Question: I am using a button within a tableview cell to create a relationship between the currently logged in user and the user who is displayed within the tableview cell that has been clicked. I have been able to create the action functionality for this tableview cell button and can confirm that the click is registered because of my log, but the else statement of my Parse save block is being triggered with the value of 'nil'. Am I trying to establish this relationship incorrectly with my parse code?
TableView code:
'''
import UIKit
class SearchUsersRegistrationTableViewController: UITableViewController {
var userArray : NSMutableArray = []
override func viewDidLoad() {
super.viewDidLoad()
var user = PFUser.currentUser()
loadParseData()
}
override func didReceiveMemoryWarning() {
super.didReceiveMemoryWarning()
// Dispose of any resources that can be recreated.
}
// MARK: - Table view data source
override func numberOfSectionsInTableView(tableView: UITableView) -> Int {
return 1
}
override func tableView(tableView: UITableView, numberOfRowsInSection section: Int) -> Int {
return userArray.count
}
override func tableView(tableView: UITableView, cellForRowAtIndexPath indexPath: NSIndexPath) -> UITableViewCell {
let cell: SearchUsersRegistrationTableViewCell = tableView.dequeueReusableCellWithIdentifier("Cell", forIndexPath: indexPath) as! SearchUsersRegistrationTableViewCell
cell.addUserButton.tag = indexPath.row
cell.addUserButton.addTarget(self, action: "addUser:", forControlEvents: .TouchUpInside)
let users: PFObject = self.userArray.objectAtIndex(indexPath.row) as! PFObject
if let user : PFUser = users as? PFUser {
cell.usernameLabel.text = user.username
println("user exist")
if let userImage : PFFile = user["profileImage"] as? PFFile {
userImage.getDataInBackgroundWithBlock{
(imageData: NSData!, error: NSError!) -> Void in
if error != nil {
let image: UIImage = UIImage(data: imageData)!
cell.userImage.image = image as UIImage
}
}
} else {
cell.userImage.image = UIImage(named: "profileImagePlaceHolder")
}
}
return cell
}
func loadParseData() {
var query : PFQuery = PFUser.query()
query.findObjectsInBackgroundWithBlock {
(objects:[AnyObject]!, error:NSError!) -> Void in
if error == nil {
if let objects = objects {
println("\(objects.count) users are listed")
for object in objects {
self.userArray.addObject(object)
}
self.tableView.reloadData()
}
} else {
println("There is an error")
}
}
}
@IBAction func addUser(sender: AnyObject) {
println("Button Triggered")
let addUserButton : UIButton = sender as! UIButton
let user : PFObject = self.userArray.objectAtIndex(addUserButton.tag) as! PFObject
var relation : PFRelation = PFUser.currentUser().relationForKey("Followers")
relation.addObject(user)
PFUser.currentUser().saveInBackgroundWithBlock {
(succeed:Bool, error: NSError!) -> Void in
if error != nil {
println("Added User")
} else {
println(error)
}
}
}
}
'''
TableView Cell:
'''
import UIKit
class SearchUsersRegistrationTableViewCell: UITableViewCell {
@IBOutlet weak var userImage: UIImageView!
@IBOutlet weak var usernameLabel: UILabel!
@IBOutlet weak var addUserButton: UIButton!
override func awakeFromNib() {
super.awakeFromNib()
userImage.layer.borderWidth = 1
userImage.layer.masksToBounds = false
userImage.layer.borderColor = UIColor.whiteColor().CGColor
userImage.layer.cornerRadius = userImage.frame.width/2
userImage.clipsToBounds = true
}
override func setSelected(selected: Bool, animated: Bool) {
super.setSelected(selected, animated: animated)
// Configure the view for the selected state
}
}
'''
UPDATE: The data is actually being sent correctly to parse, but I'm not sure why my else statement is firing.

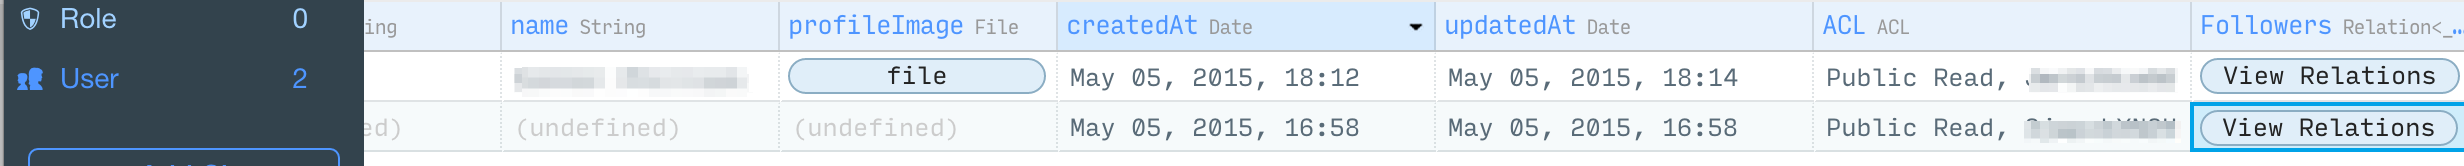
Answer: Your 'if' statement inside the 'PFUser.currentUser().saveInBackgroundWithBlock' block in 'addUser(...)' looks wrong. You're testing if the error is not nil '!=' (i.e., there is an error). Maybe if it was testing for nil as below...
'''
if error == nil {
println("Added User")
} else {
println(error)
}
'''
...you'd see the logging statements that you expect.